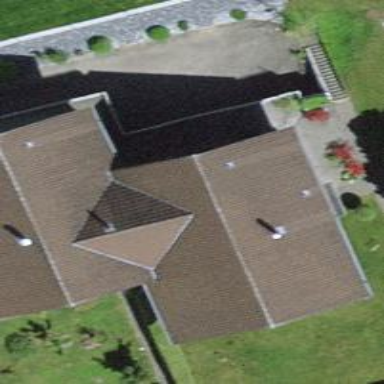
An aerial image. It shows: Semi-detached house.